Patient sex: M
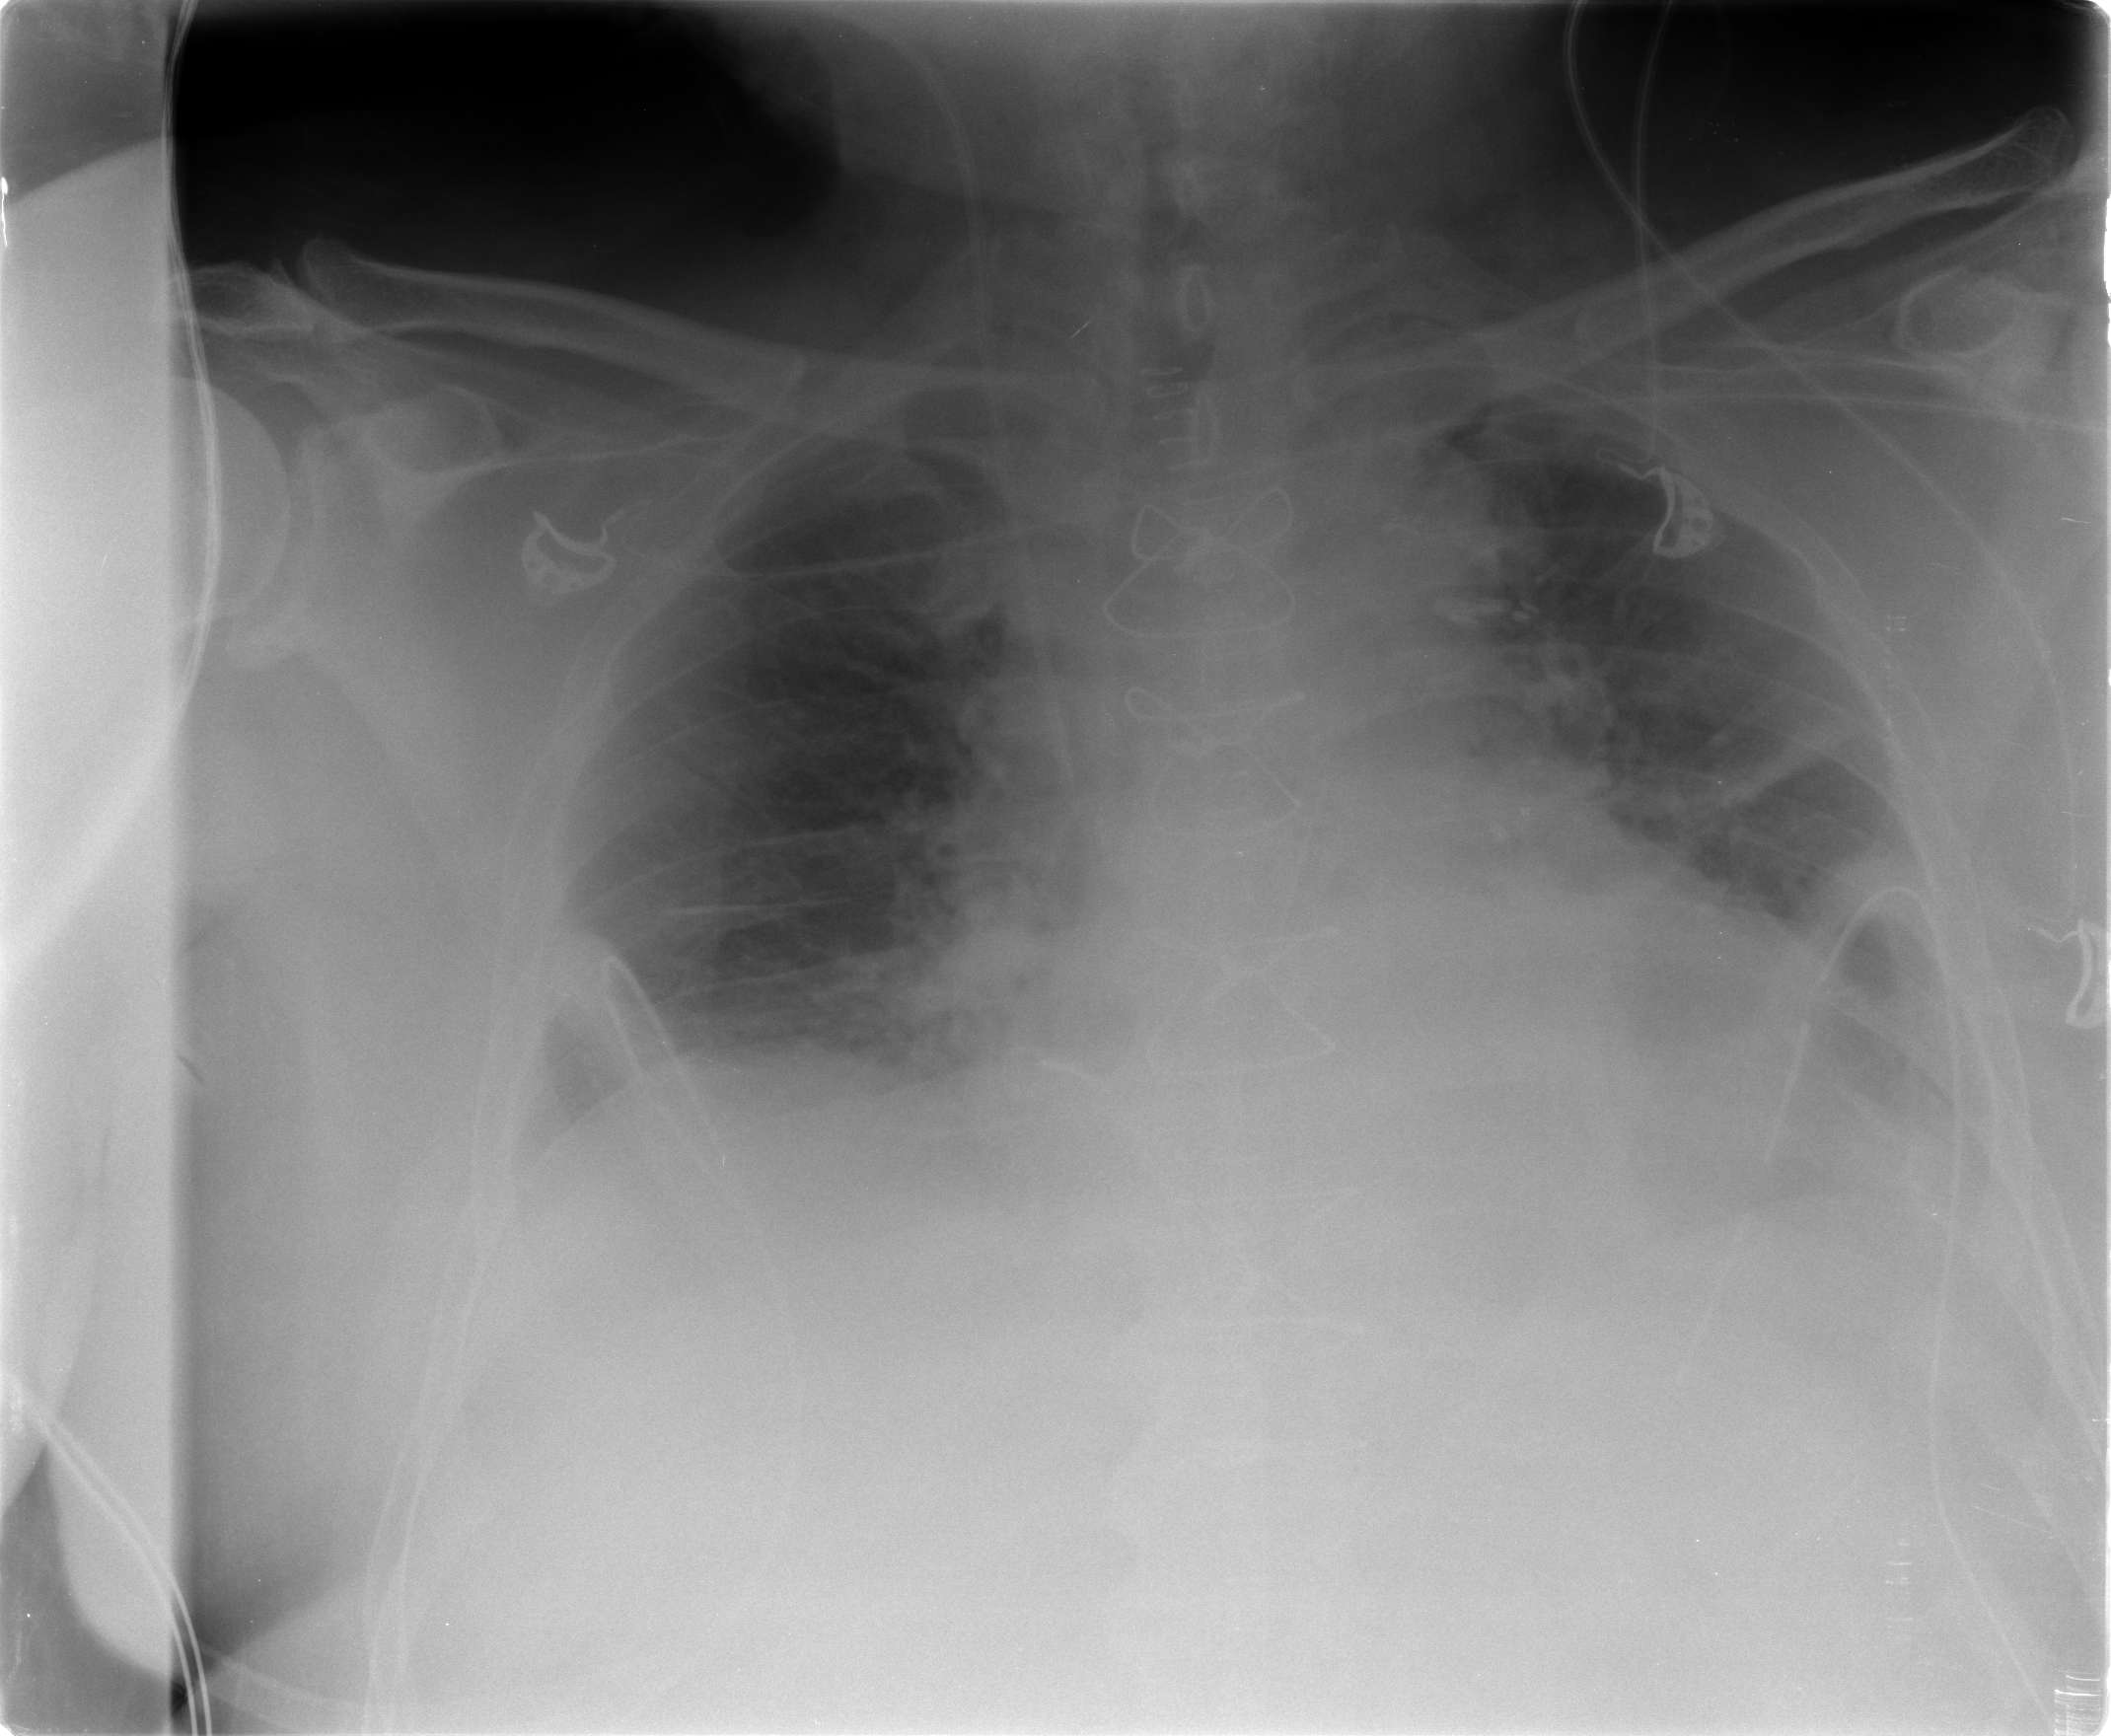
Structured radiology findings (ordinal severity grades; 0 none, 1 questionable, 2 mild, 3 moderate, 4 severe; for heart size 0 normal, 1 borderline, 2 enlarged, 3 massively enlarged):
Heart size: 1
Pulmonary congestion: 1
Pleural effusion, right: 0
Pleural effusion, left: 2
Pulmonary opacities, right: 0
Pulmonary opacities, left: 0
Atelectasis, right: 0
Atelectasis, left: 2